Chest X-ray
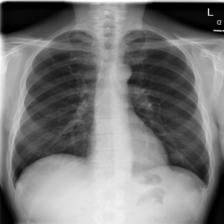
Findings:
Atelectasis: negative
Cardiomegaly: negative
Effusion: negative
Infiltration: negative
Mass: negative
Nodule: negative
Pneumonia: negative
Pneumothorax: negative
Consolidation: negative
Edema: negative
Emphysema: negative
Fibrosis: negative
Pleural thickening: negative
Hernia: negative